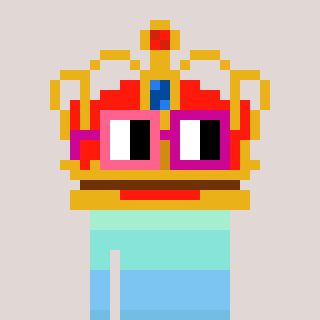
a pixel art character with square pink and red glasses, a crown-shaped head and a bege-colored body on a warm background